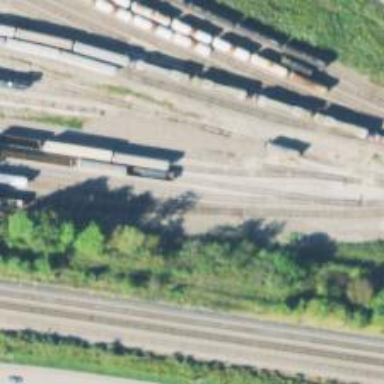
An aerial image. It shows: Railway yard in service.